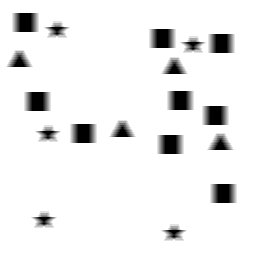
Squares: 9
Triangles: 4
Stars: 5
Total shapes: 18